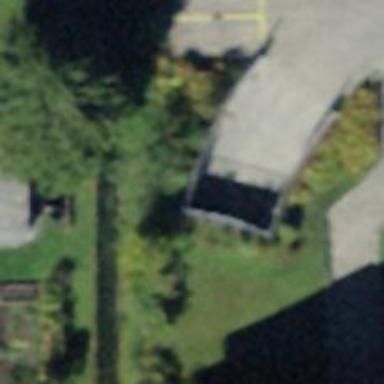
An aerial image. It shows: Parking entrance.